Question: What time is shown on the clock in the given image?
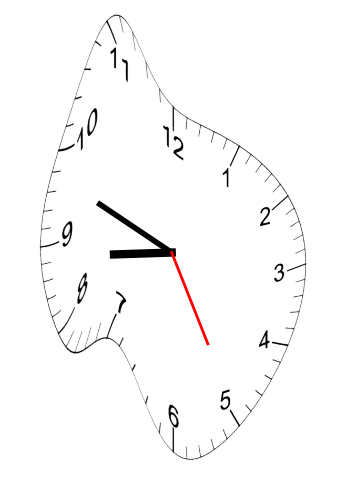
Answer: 08:48:25